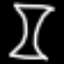
Label: hourglass